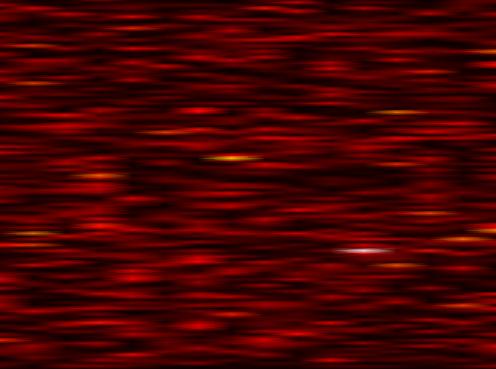
Label: FOFDM